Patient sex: M
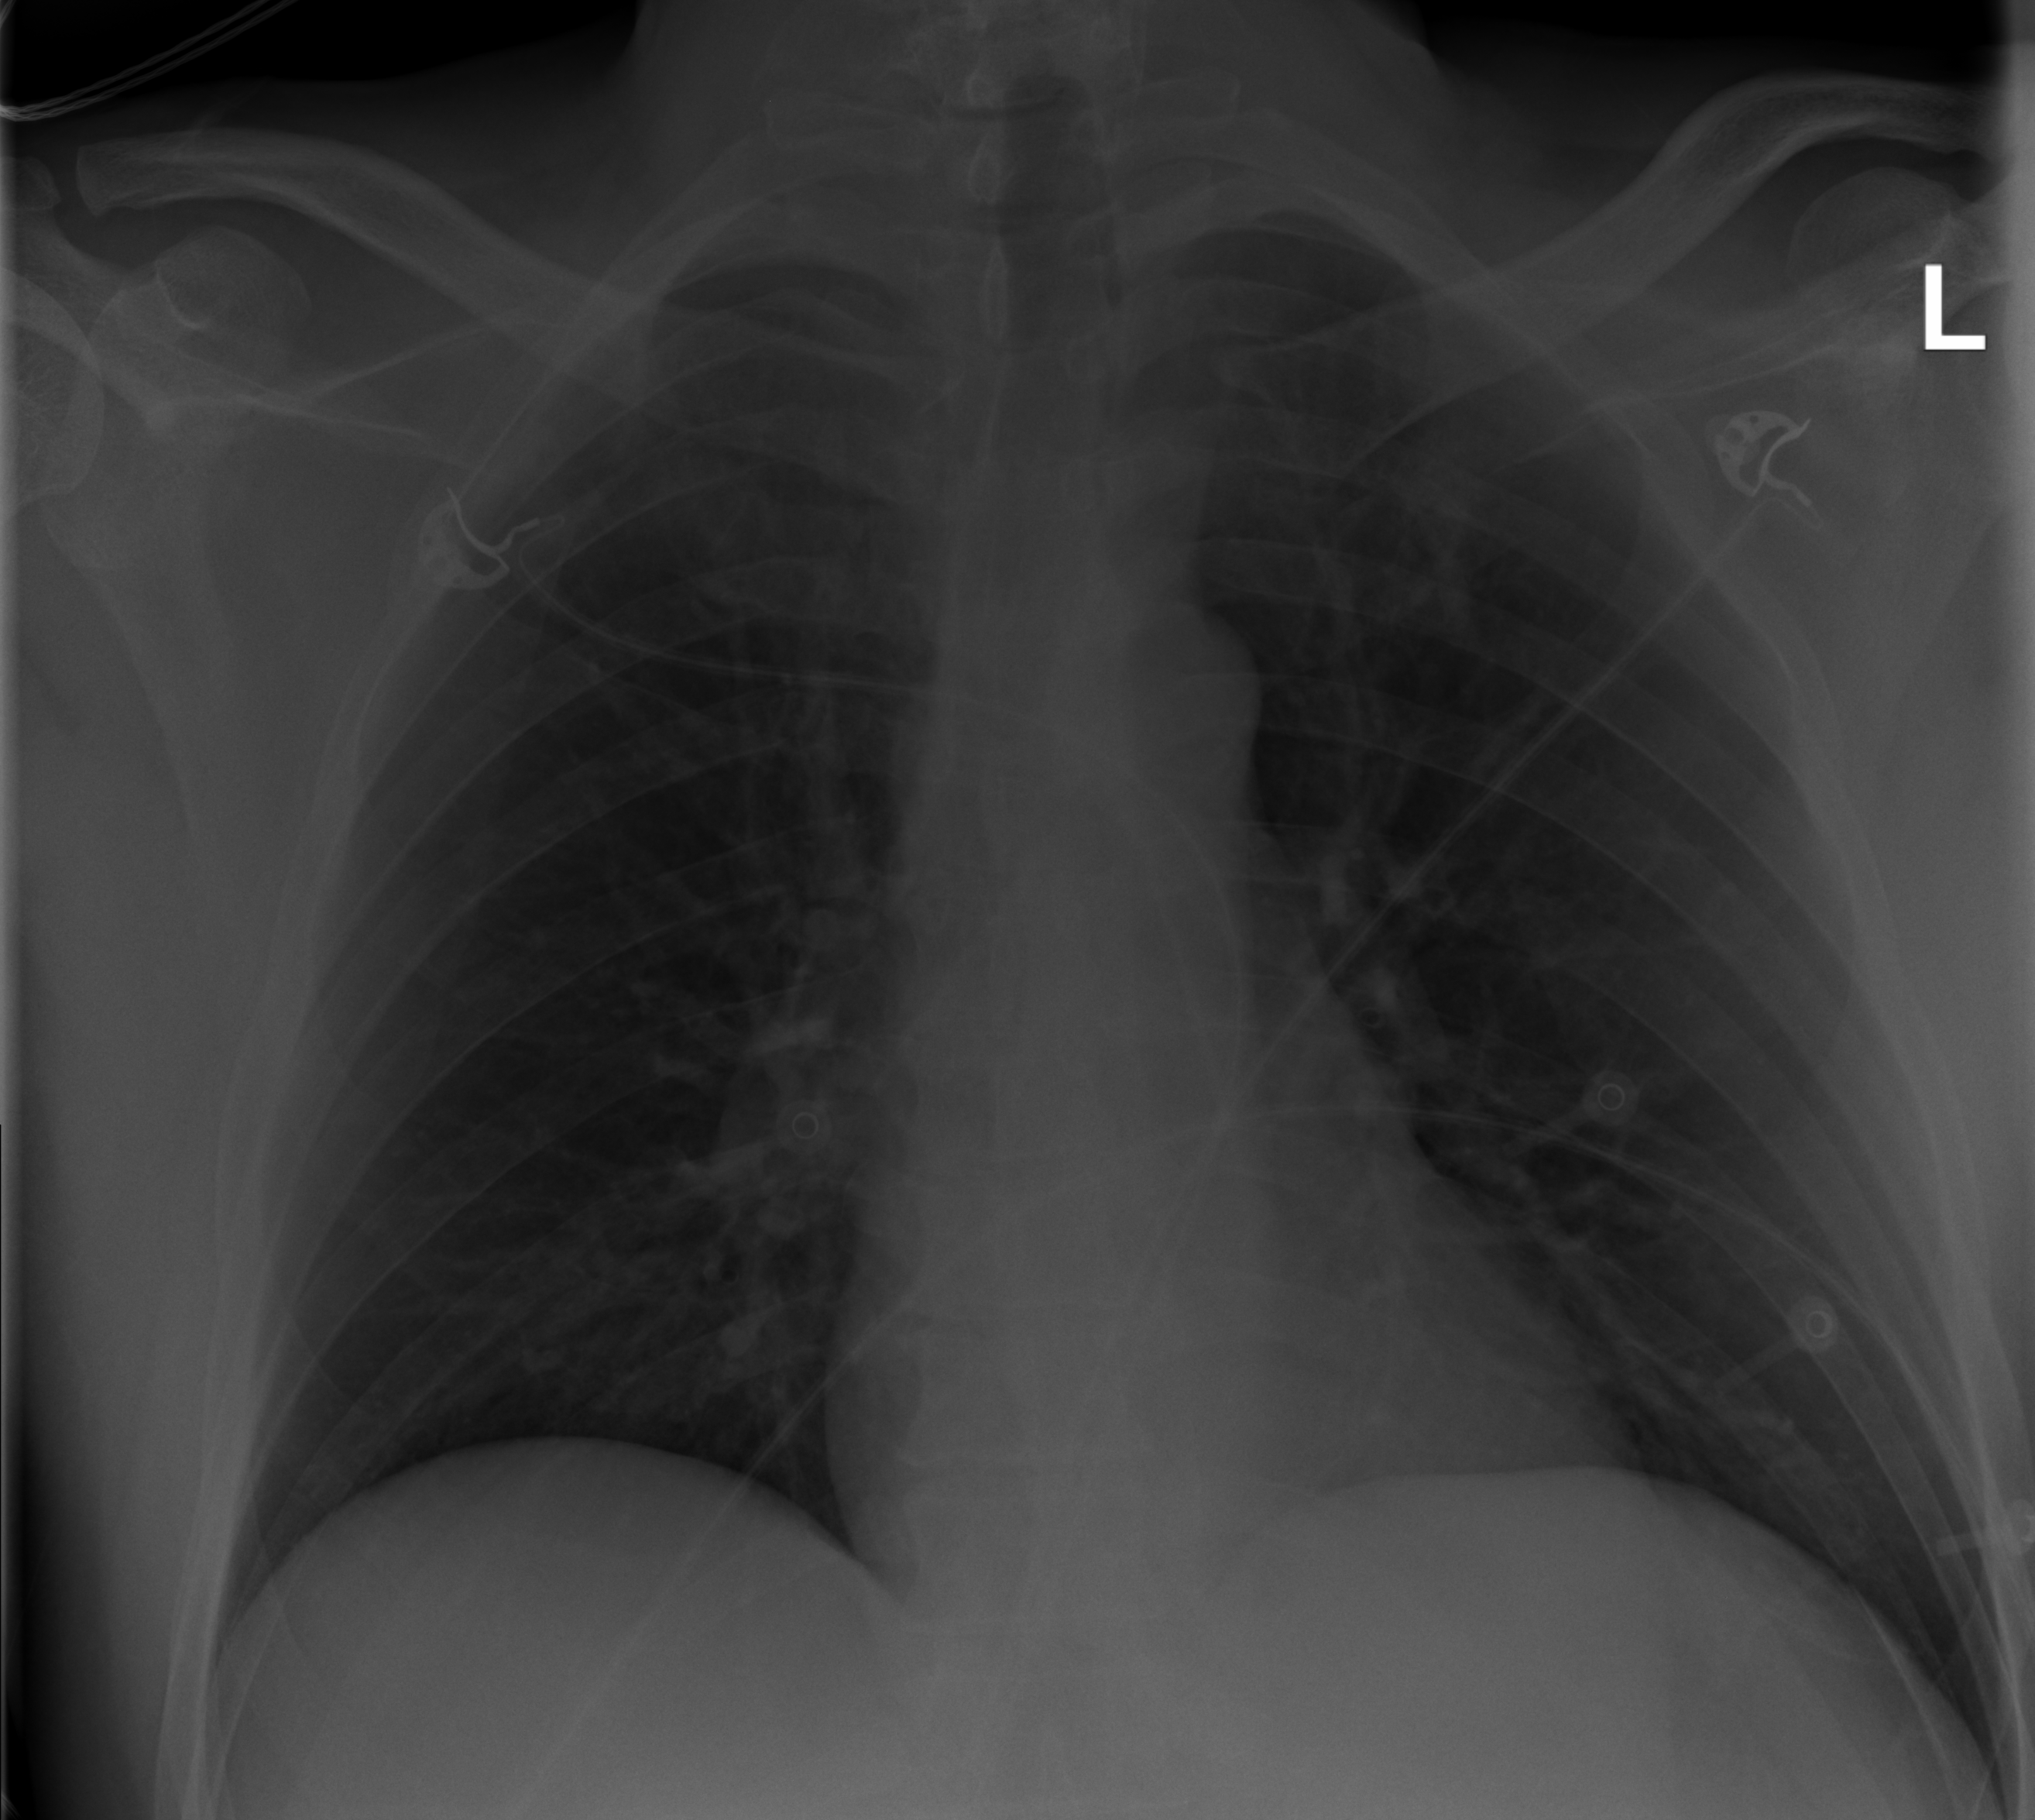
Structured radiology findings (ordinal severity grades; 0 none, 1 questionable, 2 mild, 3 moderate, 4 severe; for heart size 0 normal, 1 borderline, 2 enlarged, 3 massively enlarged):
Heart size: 0
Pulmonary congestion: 0
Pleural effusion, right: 0
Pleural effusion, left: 0
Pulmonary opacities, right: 0
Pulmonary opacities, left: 0
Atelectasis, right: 1
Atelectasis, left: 1